Question: I have a solution in Visual Studio 2013 that hosts different projects of different types (three 'Windows WPFs', one 'WebAPI' and a 'Windows Service')
something like this:

I want to add shared resources like 'string tables' ('global messages', 'common errors', etc) in the 'resource.resx' file that is accessible to all. Ideally this file is placed in the "Common" folder and this common folder has been placed in the root of .
How can i do this?
I've tried with below steps:
1. Adding a "New Solution Folder" to the solution and "Add"->"New Item..." but there is no new "Resource File".
2. Create a new "Common" folder in windows explorer, drag and drop it from windows explorer to solution explorer. but by this method i was just able to add it to projects not folders(and even in projects, VS "copies" that folder to project folder and changing files in that project only affects copied folder and not the common one)
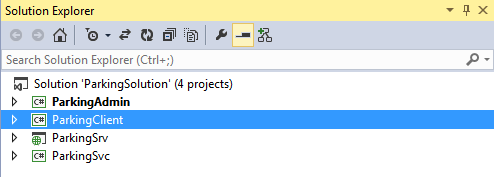
Answer: You can put all your resources in a shared project.
1. Create a new project, call it, for example ParkingResources.
2. For any project that requires these resources, add a reference to the new project.
3. In your consumer projects, you should now be able to access the shared resources.